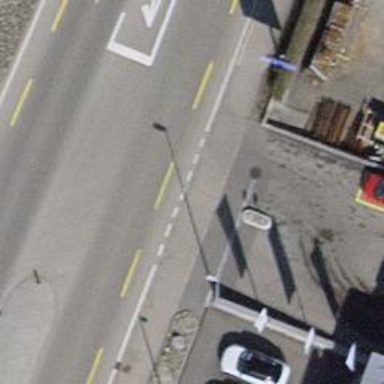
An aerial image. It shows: Primary link road with asphalt surface.